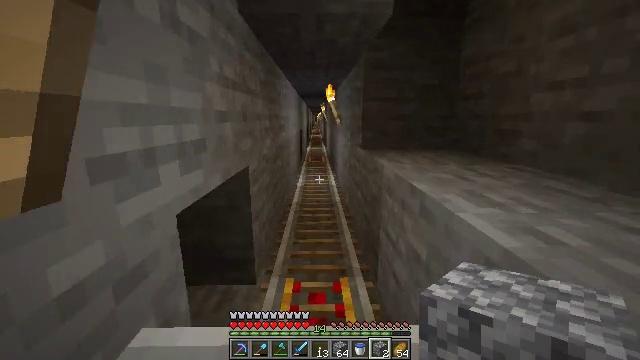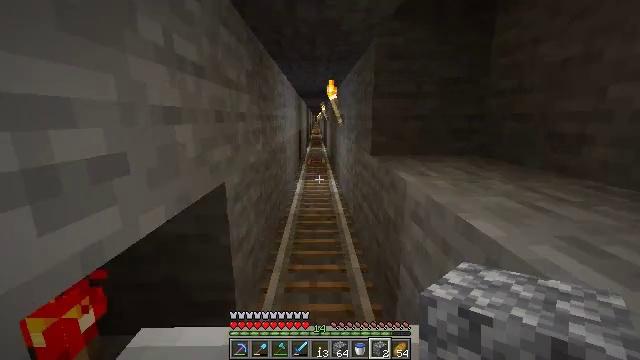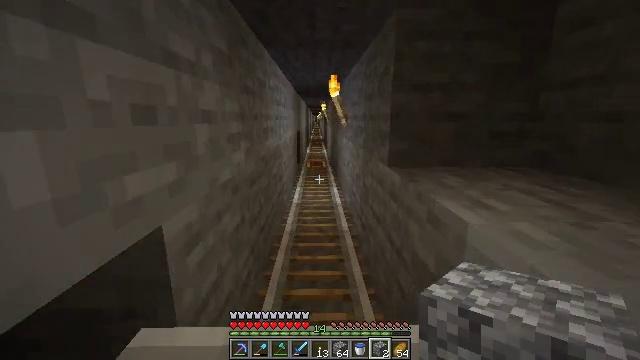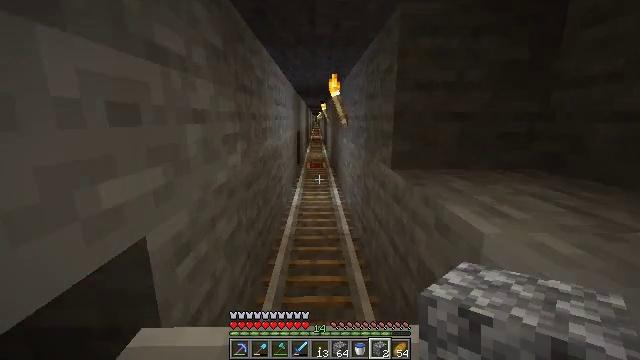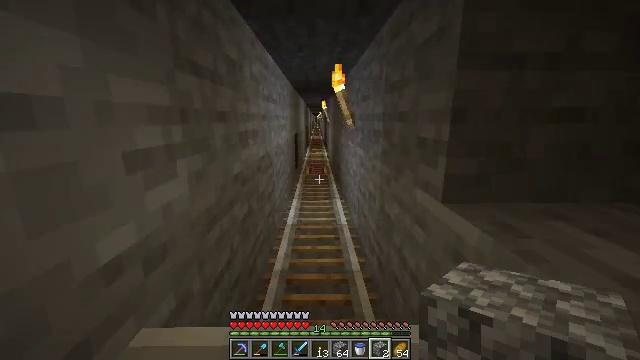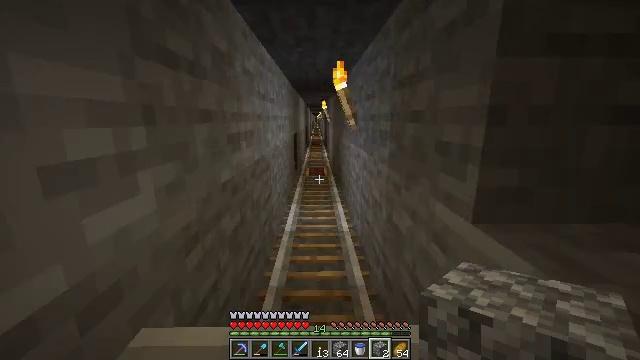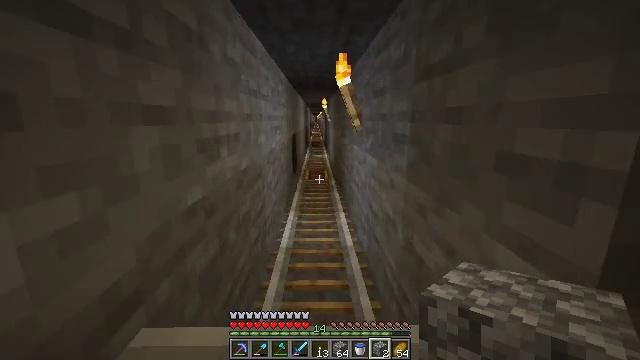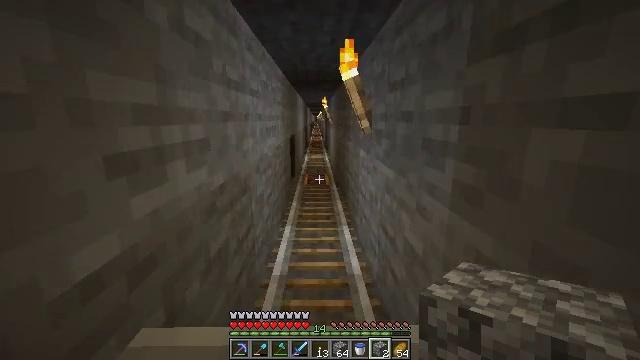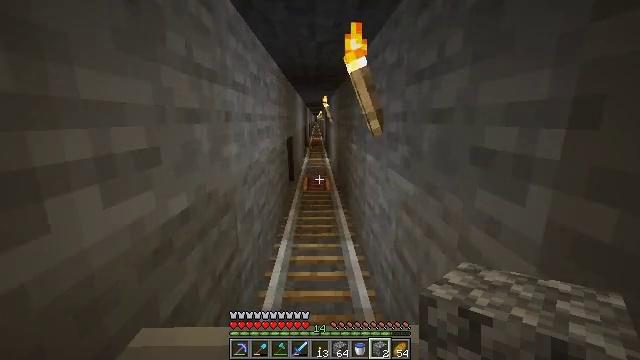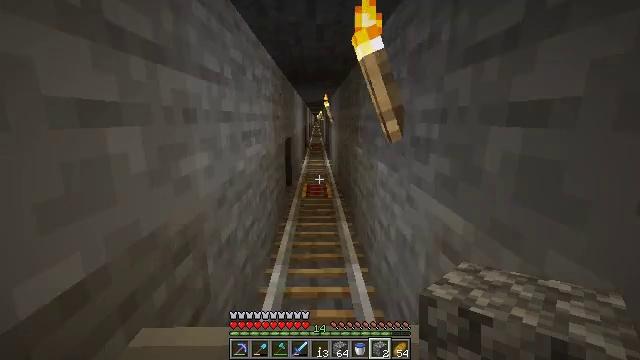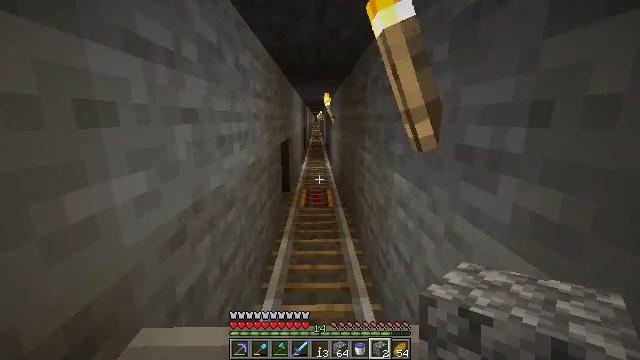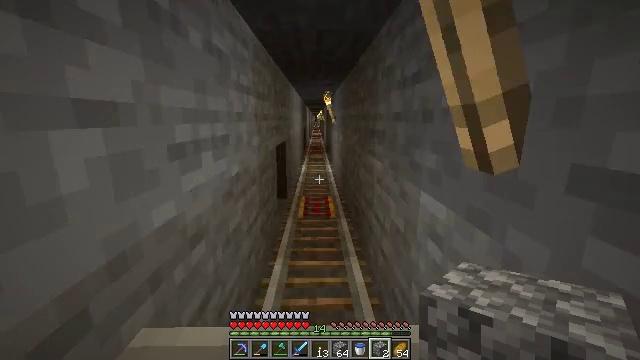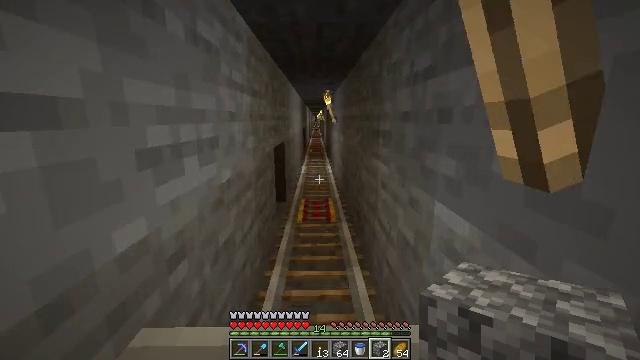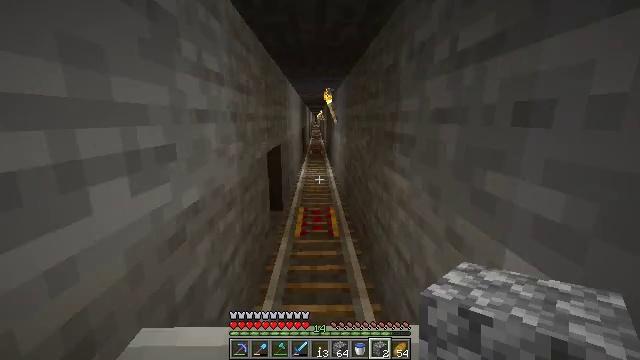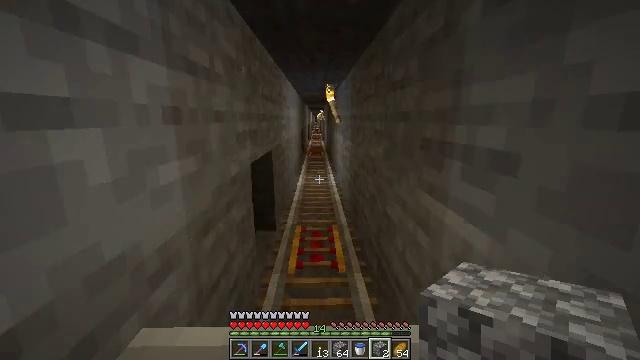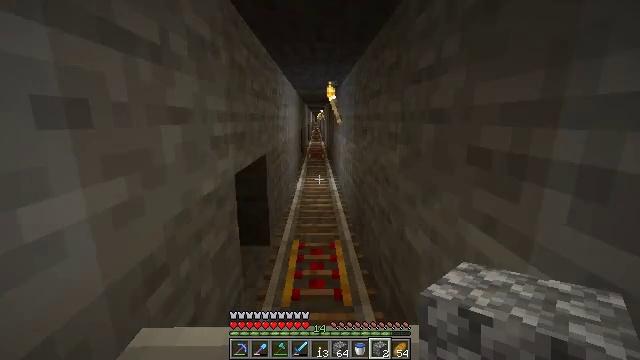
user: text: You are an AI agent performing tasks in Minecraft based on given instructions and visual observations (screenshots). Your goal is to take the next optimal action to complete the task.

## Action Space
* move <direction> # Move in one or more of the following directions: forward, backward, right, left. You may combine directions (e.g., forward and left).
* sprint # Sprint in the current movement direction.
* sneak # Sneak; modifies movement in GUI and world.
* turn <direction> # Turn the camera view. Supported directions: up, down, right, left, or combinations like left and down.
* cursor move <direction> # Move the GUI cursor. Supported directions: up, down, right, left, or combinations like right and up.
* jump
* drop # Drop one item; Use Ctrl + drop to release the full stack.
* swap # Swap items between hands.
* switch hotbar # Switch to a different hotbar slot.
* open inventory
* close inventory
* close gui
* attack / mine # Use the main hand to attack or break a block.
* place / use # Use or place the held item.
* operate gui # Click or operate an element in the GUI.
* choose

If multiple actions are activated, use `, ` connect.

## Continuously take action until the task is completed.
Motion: motion action
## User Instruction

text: Drop an iron nugget.
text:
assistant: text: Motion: no_op
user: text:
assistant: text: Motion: no_op
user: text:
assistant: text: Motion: no_op
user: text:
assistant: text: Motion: no_op
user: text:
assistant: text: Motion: no_op
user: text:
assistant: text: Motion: no_op
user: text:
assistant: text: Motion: no_op
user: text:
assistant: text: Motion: no_op
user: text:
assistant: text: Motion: no_op
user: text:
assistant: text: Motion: no_op
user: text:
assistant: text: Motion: no_op
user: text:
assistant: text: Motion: no_op
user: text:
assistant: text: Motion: no_op
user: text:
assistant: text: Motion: no_op
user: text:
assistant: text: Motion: no_op
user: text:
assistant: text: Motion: no_op
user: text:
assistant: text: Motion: no_op
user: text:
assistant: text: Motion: no_op
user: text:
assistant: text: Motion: no_op
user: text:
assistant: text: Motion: no_op
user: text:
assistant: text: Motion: no_op
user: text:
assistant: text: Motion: no_op
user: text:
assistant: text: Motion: no_op
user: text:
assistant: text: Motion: no_op
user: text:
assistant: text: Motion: no_op
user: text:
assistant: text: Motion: no_op
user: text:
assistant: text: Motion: no_op
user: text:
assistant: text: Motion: no_op
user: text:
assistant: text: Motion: no_op
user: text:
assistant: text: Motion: no_op